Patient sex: F
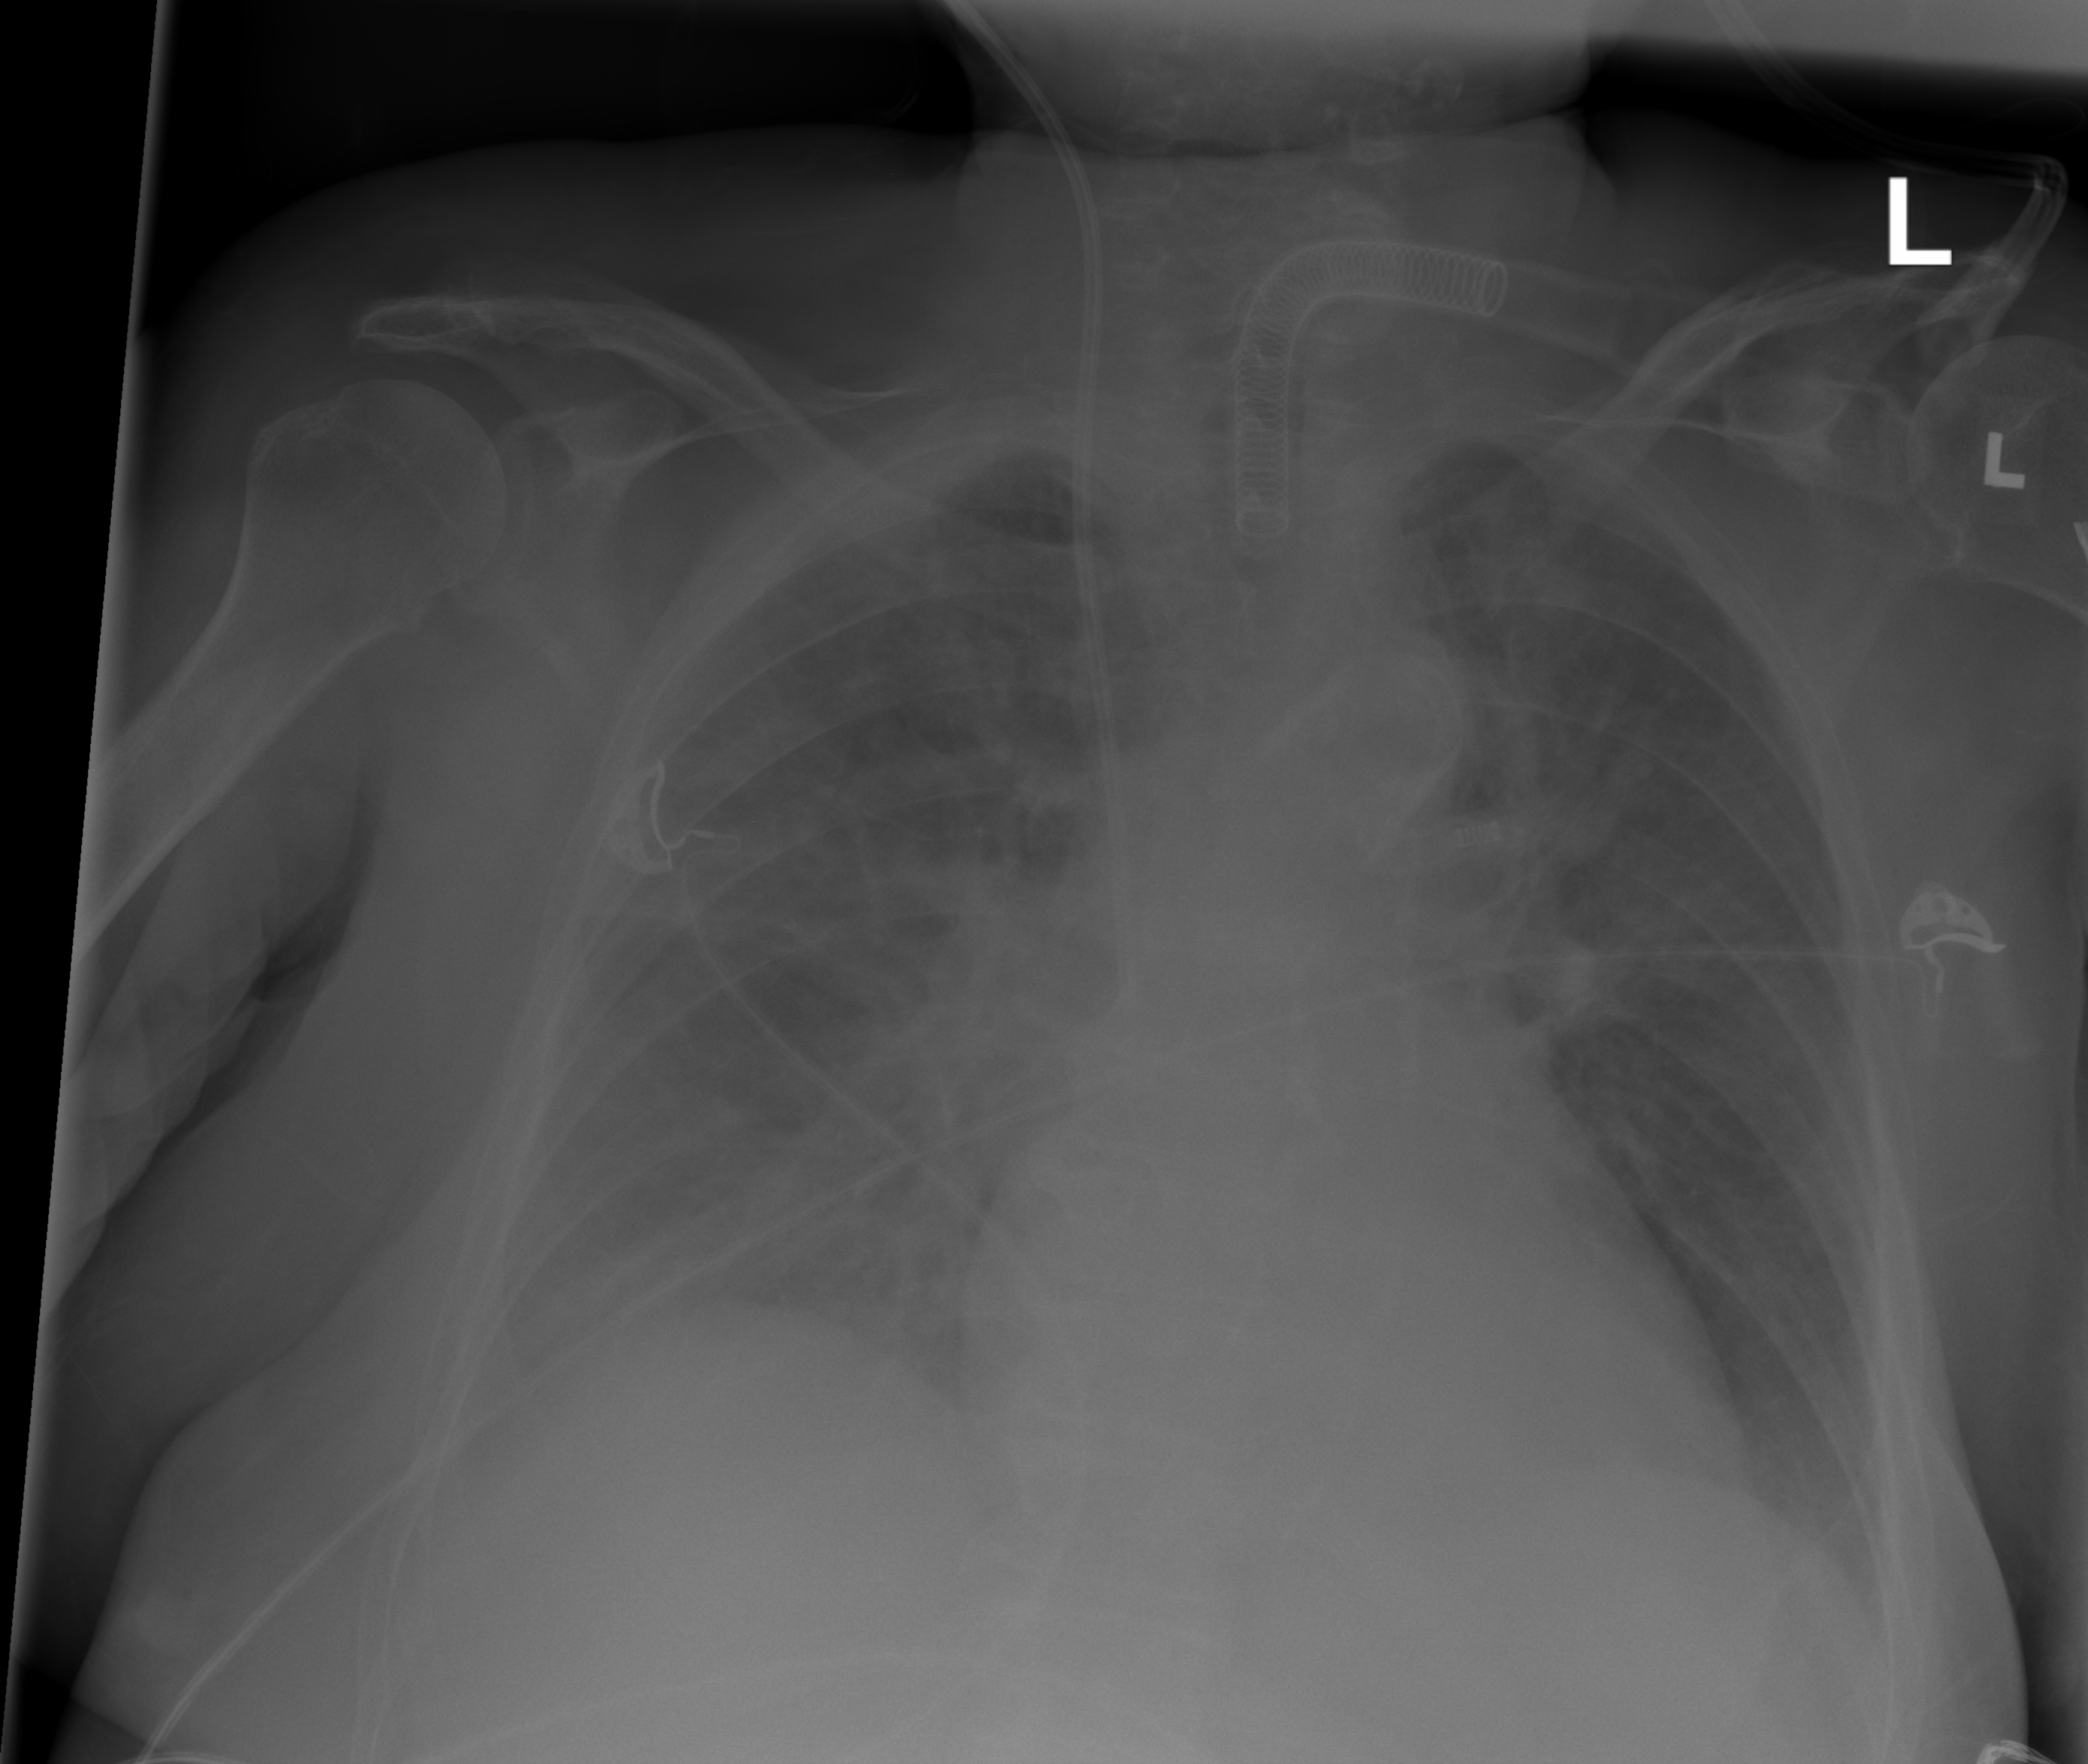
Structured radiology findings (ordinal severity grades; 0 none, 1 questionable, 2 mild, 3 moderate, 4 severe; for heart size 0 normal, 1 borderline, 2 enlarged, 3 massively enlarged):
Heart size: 1
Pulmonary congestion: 2
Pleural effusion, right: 2
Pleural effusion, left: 2
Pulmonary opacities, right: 2
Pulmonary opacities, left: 0
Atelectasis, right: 2
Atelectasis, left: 0